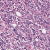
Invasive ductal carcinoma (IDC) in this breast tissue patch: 1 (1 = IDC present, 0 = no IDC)